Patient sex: F
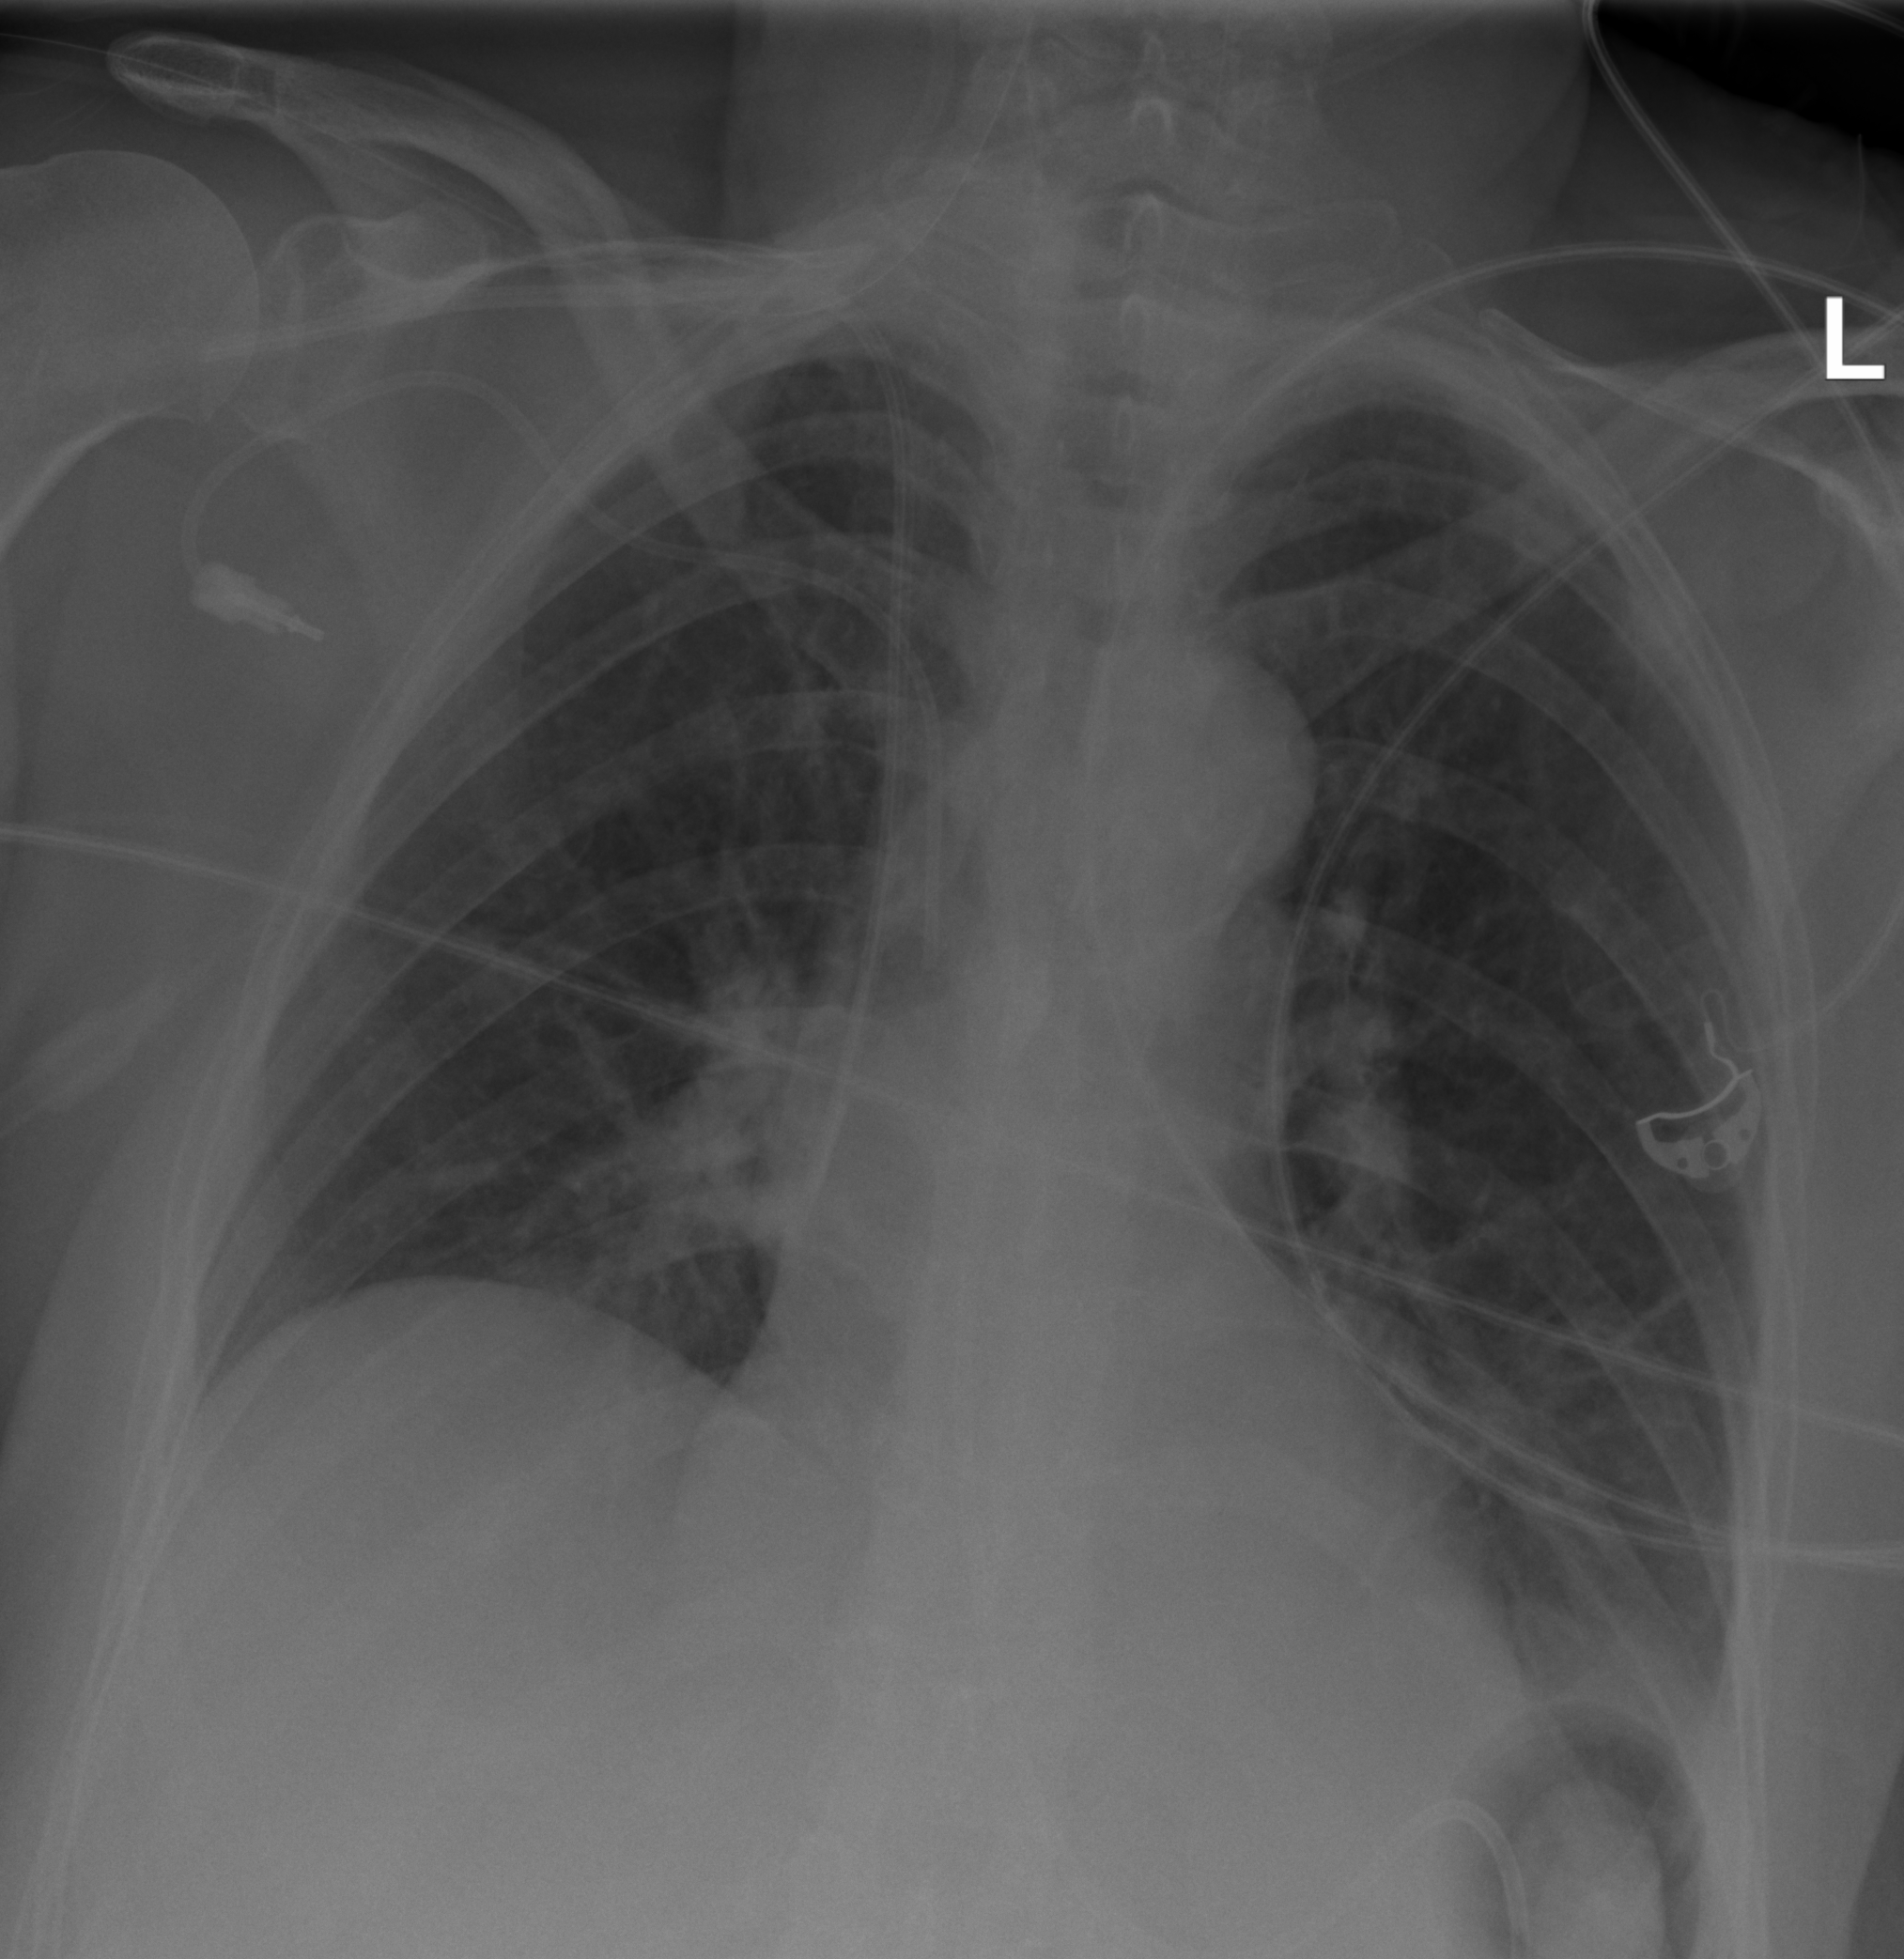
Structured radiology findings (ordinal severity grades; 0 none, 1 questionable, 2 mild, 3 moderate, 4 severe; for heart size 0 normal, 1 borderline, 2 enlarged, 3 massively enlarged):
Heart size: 0
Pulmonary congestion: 0
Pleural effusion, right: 0
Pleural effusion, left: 2
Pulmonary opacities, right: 0
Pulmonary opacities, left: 0
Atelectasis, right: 0
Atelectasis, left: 2